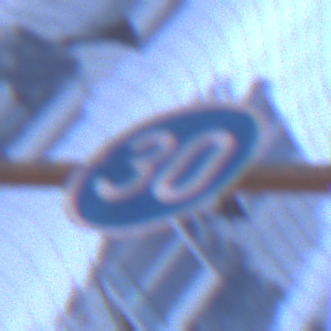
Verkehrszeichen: VorgeschriebeneMindestgeschwindigkeit
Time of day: Night
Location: Outdoor (Urban)
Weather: PartlyCloudy
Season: NotSpecified
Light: Artificial